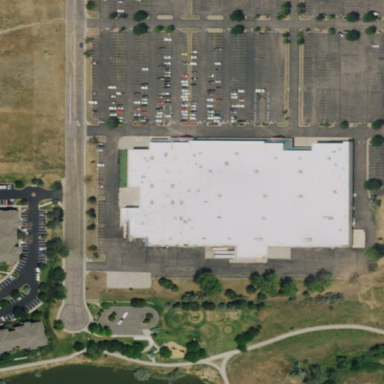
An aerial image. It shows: Retail area.